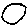
Label: circle